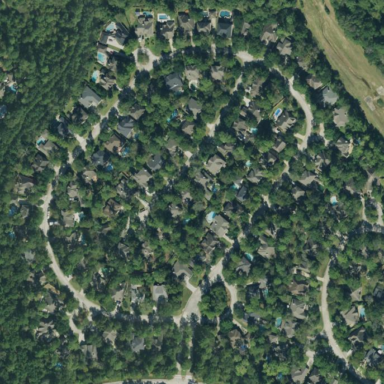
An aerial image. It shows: Residential neighbourhood.